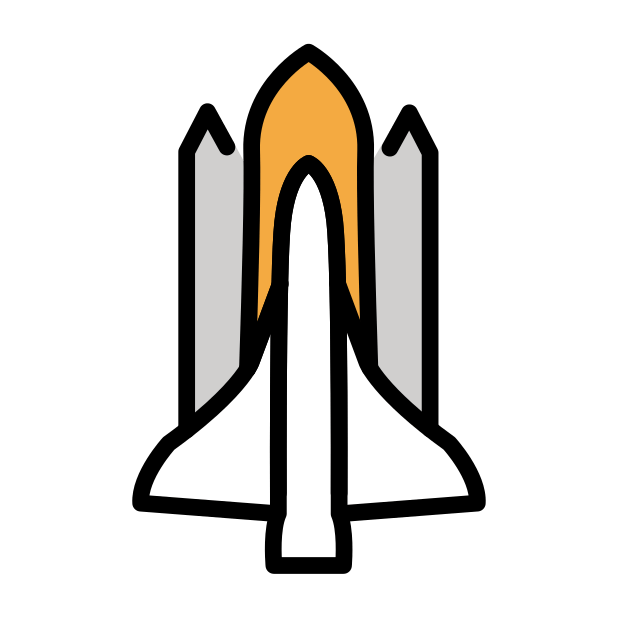
space shuttle